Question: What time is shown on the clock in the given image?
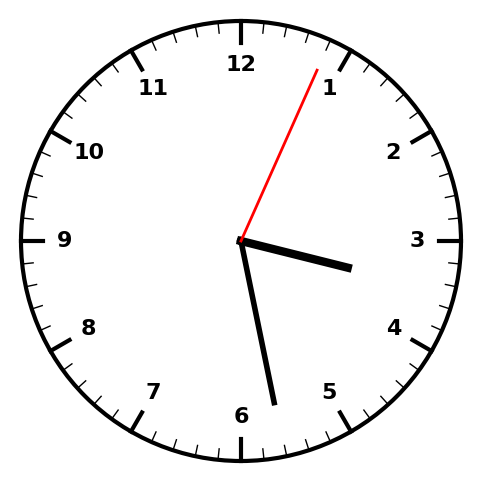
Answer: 03:28:04